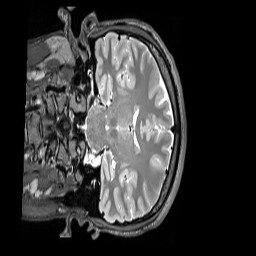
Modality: T2w
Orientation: coronal
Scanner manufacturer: siemens
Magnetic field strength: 3 T
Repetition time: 3.2 s
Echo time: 0.406 s